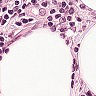
Metastatic tissue present: no